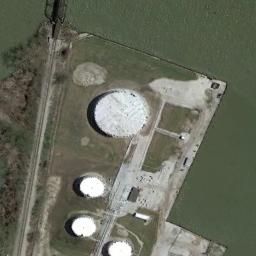
Label: storage tanks